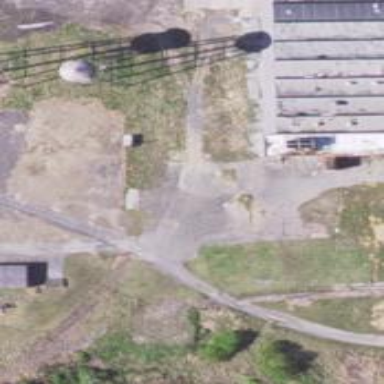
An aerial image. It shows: Disused railway siding.